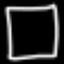
Label: square